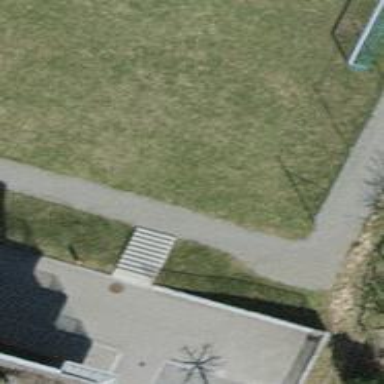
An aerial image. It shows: Gravel path with steps.